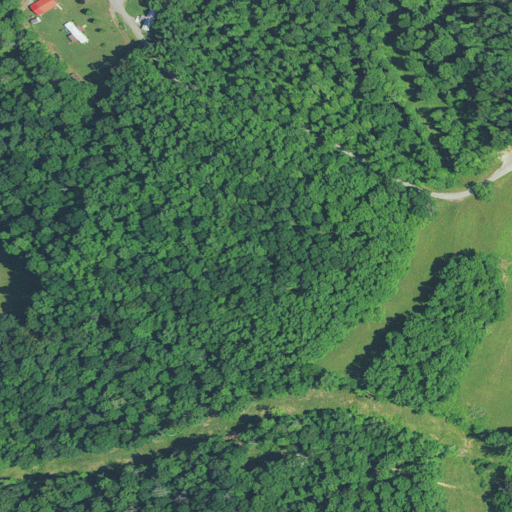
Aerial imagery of mountain in West Virginia named Browns Knob containing deciduous forest, open development, pasture, and shrub